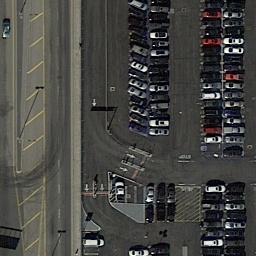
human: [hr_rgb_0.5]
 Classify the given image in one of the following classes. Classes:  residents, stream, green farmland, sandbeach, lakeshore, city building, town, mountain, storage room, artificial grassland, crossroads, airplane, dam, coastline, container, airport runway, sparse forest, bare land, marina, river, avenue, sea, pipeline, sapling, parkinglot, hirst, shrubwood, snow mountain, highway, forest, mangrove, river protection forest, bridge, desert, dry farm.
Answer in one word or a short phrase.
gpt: parkinglot